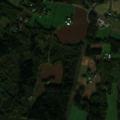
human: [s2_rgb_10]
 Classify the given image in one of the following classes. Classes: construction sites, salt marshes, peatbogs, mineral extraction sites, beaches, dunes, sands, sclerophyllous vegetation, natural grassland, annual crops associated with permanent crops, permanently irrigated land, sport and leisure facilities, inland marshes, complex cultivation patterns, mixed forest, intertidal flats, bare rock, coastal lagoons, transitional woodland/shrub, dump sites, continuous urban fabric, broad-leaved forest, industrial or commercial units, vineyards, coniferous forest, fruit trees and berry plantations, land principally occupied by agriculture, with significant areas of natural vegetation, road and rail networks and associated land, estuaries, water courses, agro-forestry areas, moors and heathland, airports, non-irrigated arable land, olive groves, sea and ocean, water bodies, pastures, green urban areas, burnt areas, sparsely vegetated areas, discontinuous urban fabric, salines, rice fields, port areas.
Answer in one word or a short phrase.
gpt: land principally occupied by agriculture, with significant areas of natural vegetation, broad-leaved forest, coniferous forest, mixed forest